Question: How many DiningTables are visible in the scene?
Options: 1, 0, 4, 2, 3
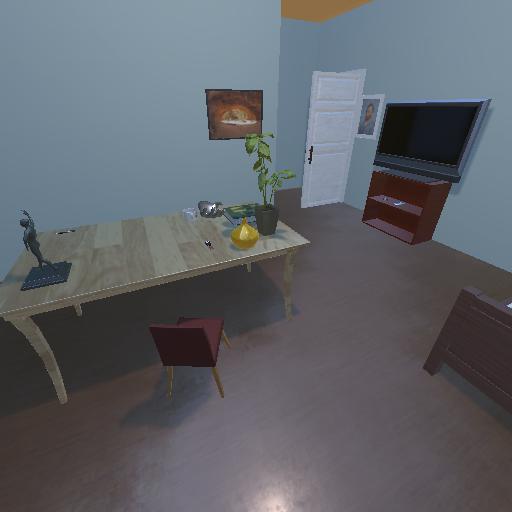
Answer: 1